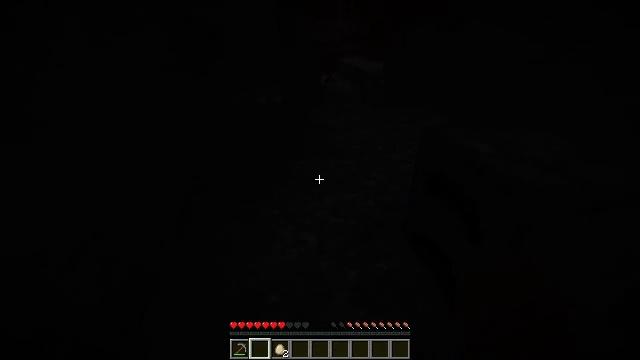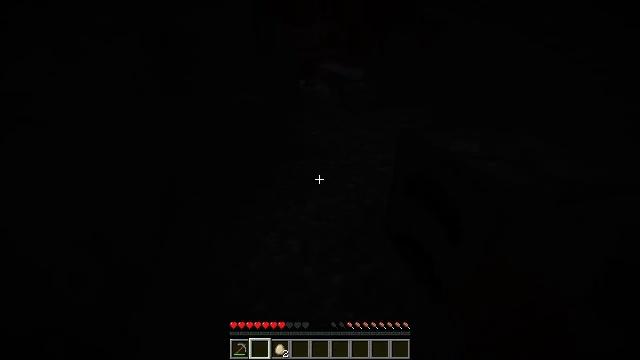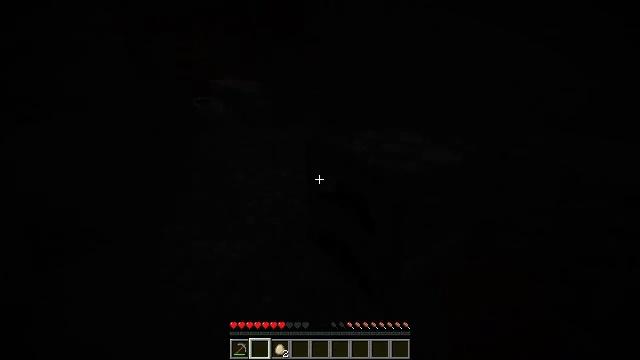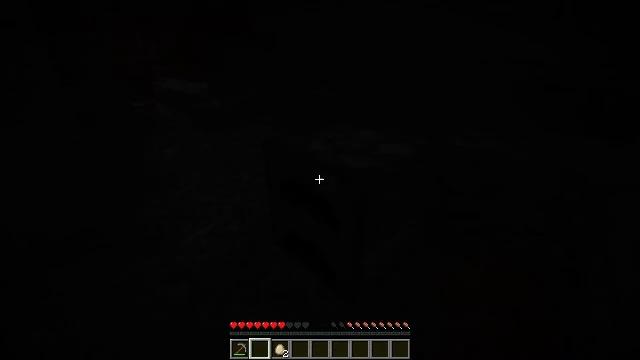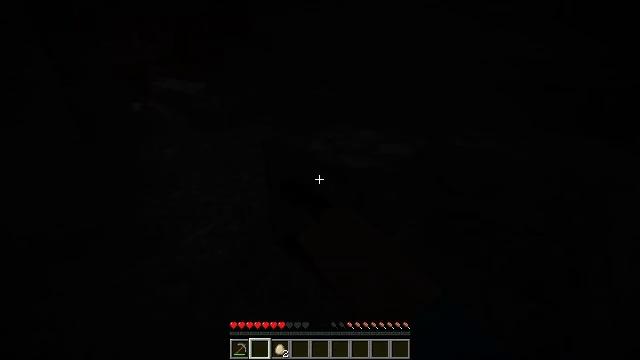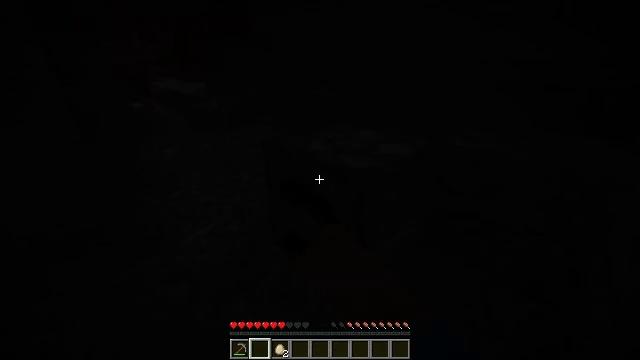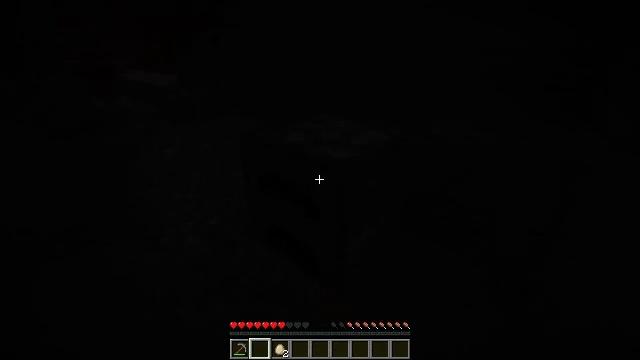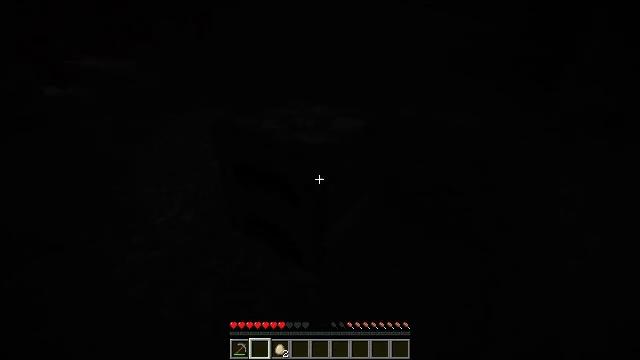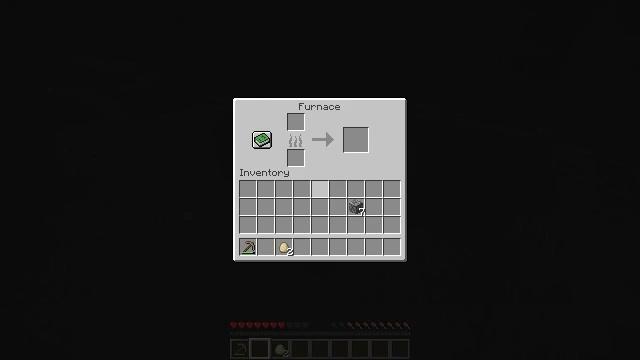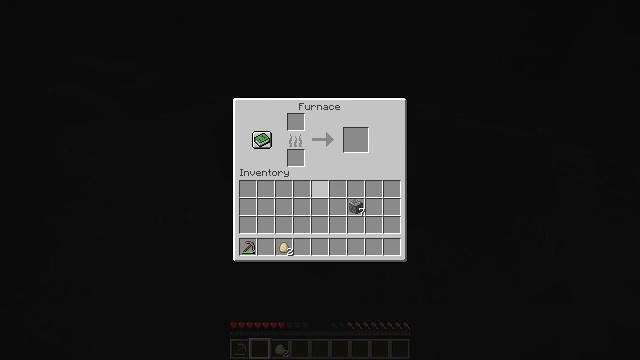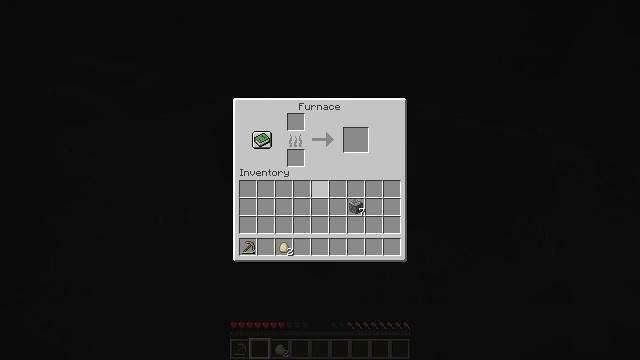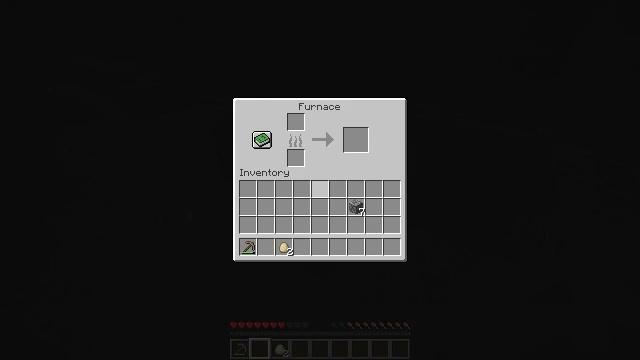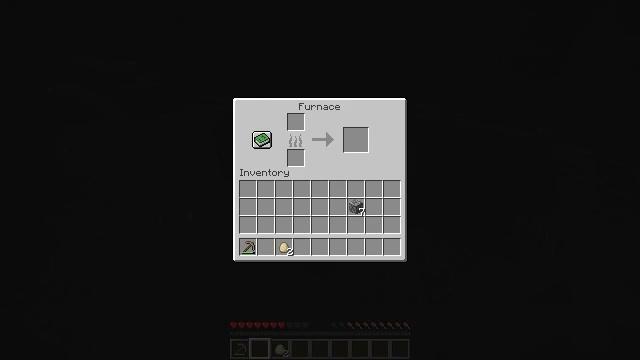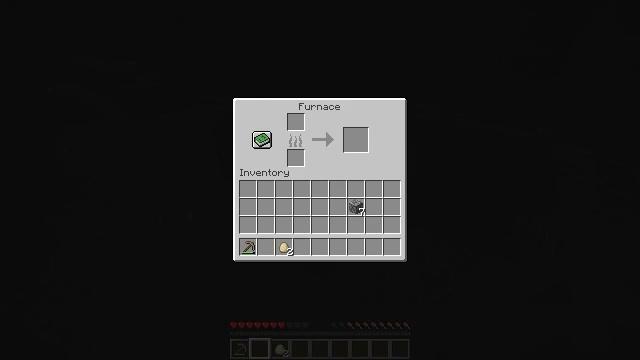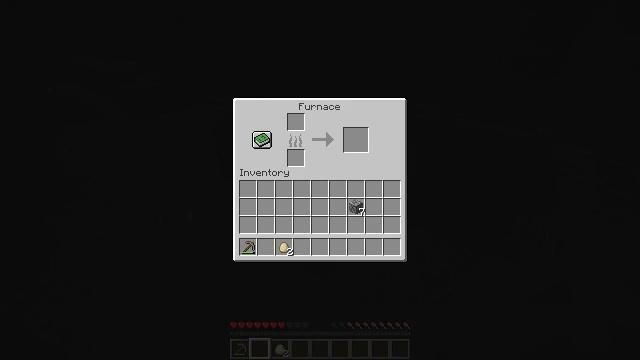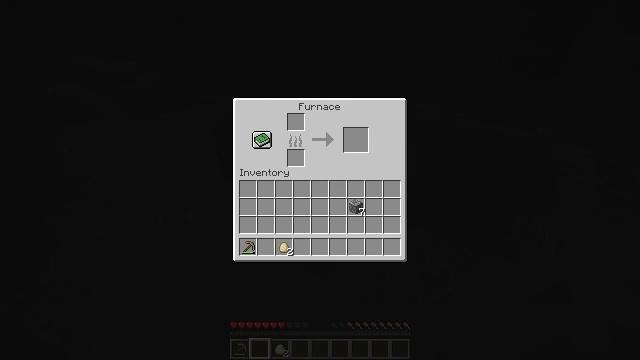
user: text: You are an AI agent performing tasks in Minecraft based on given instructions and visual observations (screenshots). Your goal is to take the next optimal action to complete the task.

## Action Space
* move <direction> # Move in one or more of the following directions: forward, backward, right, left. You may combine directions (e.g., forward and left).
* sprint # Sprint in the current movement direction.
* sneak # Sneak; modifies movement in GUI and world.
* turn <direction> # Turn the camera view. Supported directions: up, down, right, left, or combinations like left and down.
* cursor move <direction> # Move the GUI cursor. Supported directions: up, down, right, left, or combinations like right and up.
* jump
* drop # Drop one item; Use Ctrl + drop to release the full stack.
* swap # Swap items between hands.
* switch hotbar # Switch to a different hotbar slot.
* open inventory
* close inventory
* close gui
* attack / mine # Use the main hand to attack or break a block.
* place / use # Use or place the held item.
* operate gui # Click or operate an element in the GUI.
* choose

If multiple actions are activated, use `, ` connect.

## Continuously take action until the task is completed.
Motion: motion action
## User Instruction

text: Mine dark oak planks.
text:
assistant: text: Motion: turn right and up, use / place
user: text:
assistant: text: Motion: turn right and up, use / place
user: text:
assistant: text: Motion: turn right, use / place
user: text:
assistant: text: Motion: use / place
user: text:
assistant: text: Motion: use / place
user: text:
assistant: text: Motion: turn right and down
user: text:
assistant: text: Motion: turn right and down
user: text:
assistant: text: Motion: choose, open gui
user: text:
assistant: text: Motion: choose
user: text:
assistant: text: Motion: no_op
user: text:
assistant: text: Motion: no_op
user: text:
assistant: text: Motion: no_op
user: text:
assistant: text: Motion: no_op
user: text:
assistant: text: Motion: no_op
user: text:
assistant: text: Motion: no_op
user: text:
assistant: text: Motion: no_op
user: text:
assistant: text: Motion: cursor move left
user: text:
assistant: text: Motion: cursor move left and down
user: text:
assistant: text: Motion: cursor move left and down
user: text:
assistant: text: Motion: cursor move down
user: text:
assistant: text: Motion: cursor move down
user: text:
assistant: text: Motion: cursor move right and down
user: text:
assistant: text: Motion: no_op
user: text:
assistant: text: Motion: no_op
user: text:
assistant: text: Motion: sneak, cursor move down
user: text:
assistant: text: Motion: sneak
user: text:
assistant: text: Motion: sneak
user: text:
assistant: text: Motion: sneak
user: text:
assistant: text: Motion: sneak, cursor move up
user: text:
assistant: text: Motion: sneak